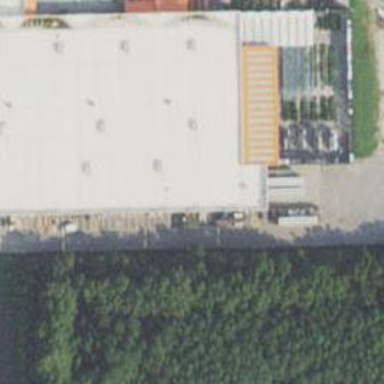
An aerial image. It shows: Warehouse building.